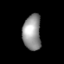
Tissue: lung
Cell type: Endothelial cells
Senescence score: 0.5729
Nuclear area (px): 634
Mean DAPI intensity: 147.658